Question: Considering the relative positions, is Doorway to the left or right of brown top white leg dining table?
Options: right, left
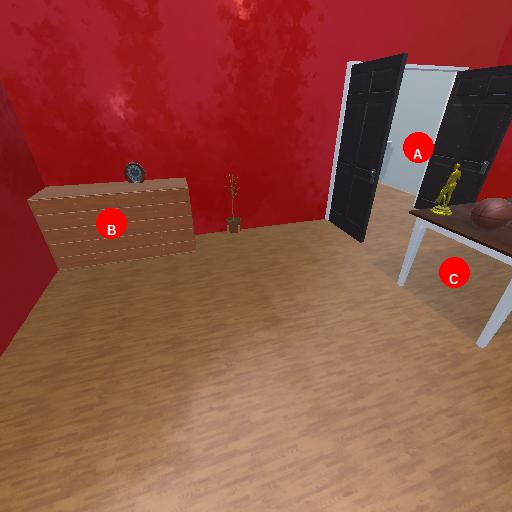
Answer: right